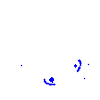
Particle: pion